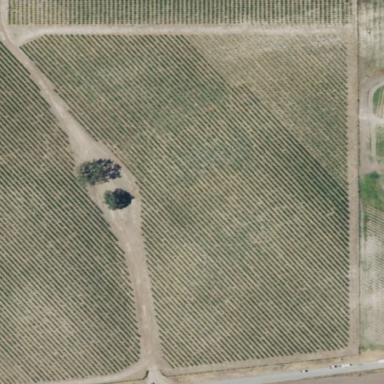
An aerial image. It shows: Vineyard with grape crops.